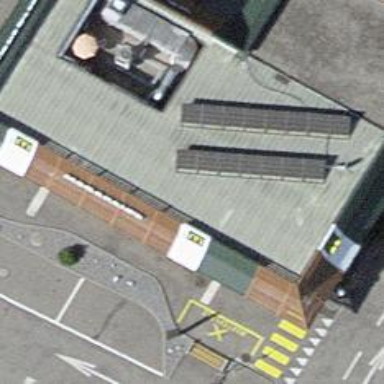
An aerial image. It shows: Fast food establishment.